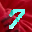
Label: 7